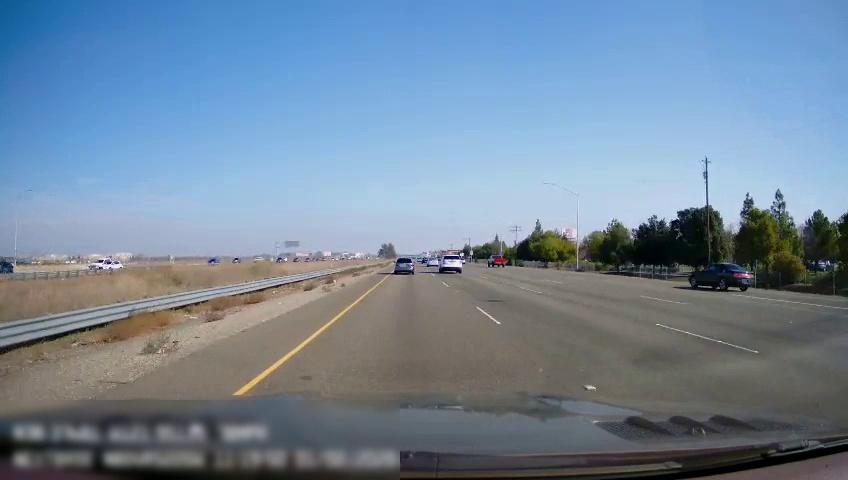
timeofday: Day
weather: Sunny
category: Drivable Space
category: Vehicles | Car
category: Vehicles | Car
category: Vehicles | Car
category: Vehicles | Truck
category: Vehicles | Car
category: Vehicles | SUV
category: Vehicles | Car
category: Vehicles | Car
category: Vehicles | Car
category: Vehicles | Car
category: Vehicles | Car
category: Lanes | Current Lane
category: Lanes | Current Lane
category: Lanes | Alternate Lane
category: Lanes | Alternate Lane
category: Lanes | Alternate Lane